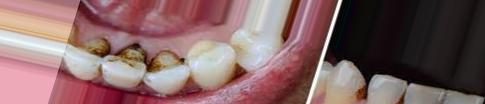
Condition: Tooth Discoloration